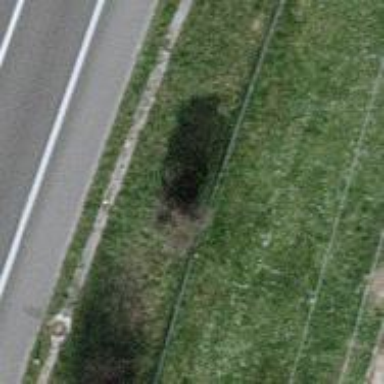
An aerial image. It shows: Fence.